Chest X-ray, PA view. Patient: 64 years old, sex M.
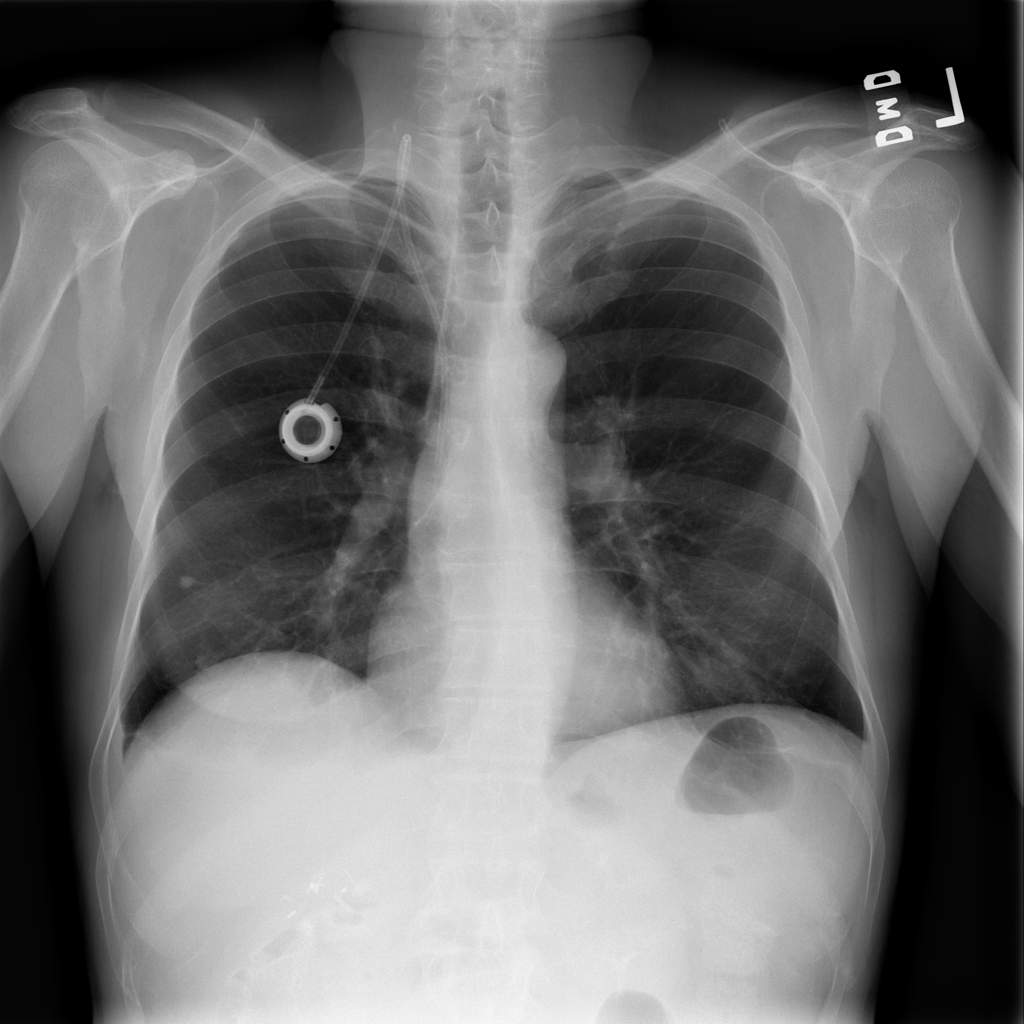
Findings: Pleural_Thickening